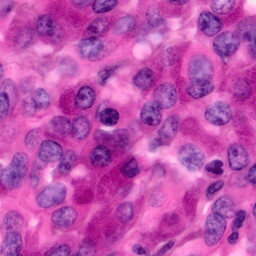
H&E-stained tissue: Pancreatic